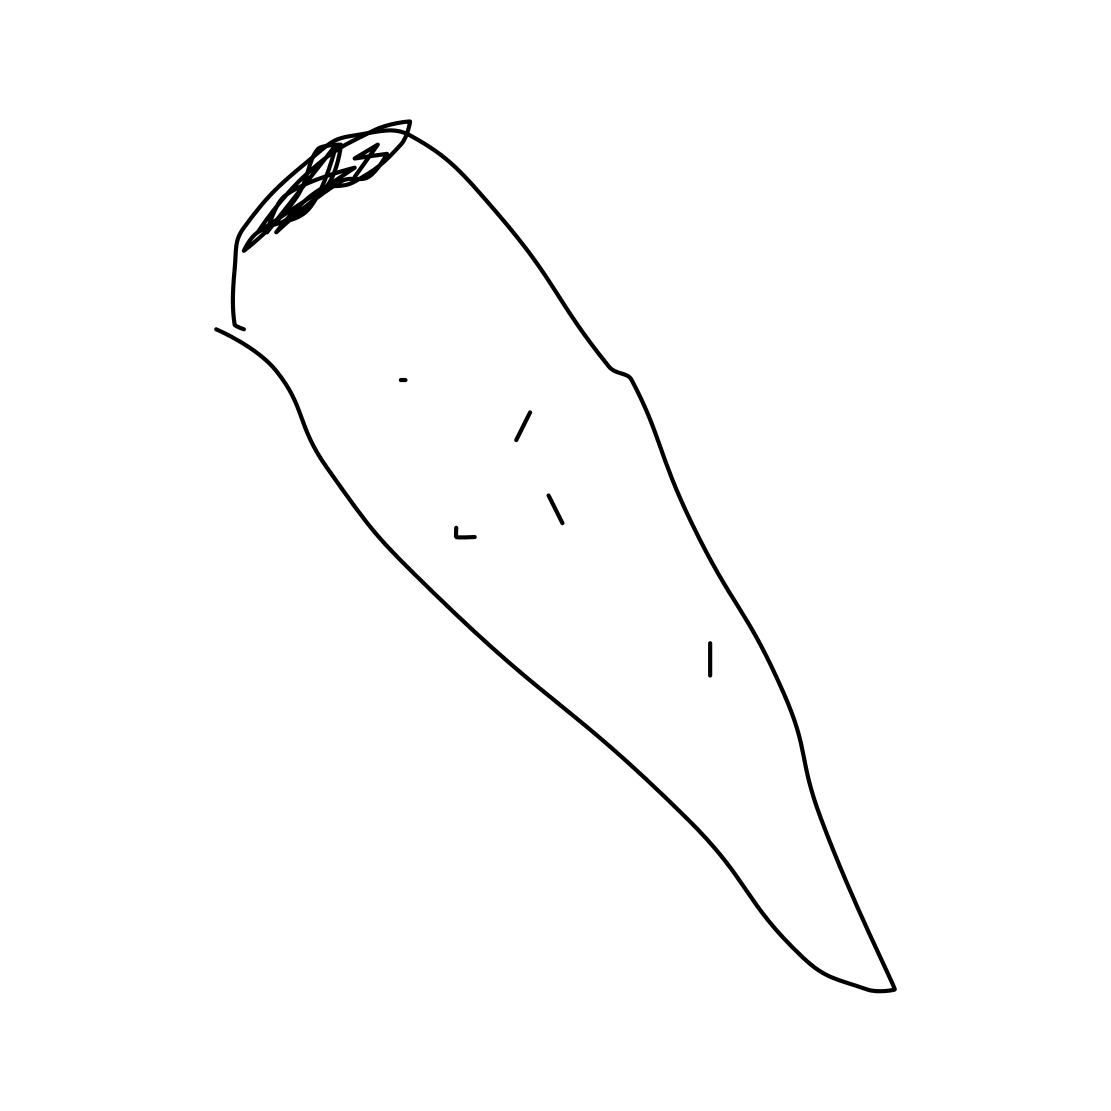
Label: carrot